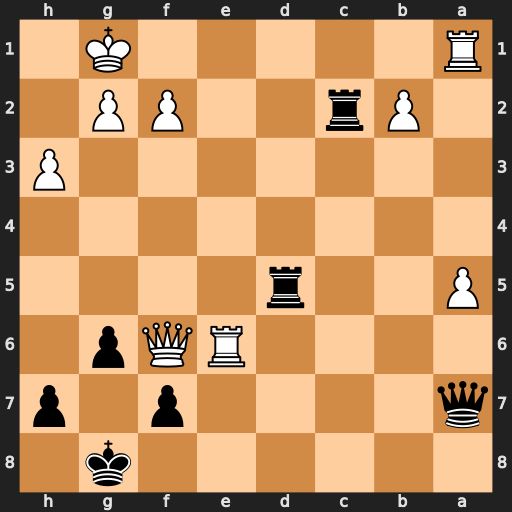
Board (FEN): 6k1/q4p1p/4RQp1/P2r4/8/7P/1Pr2PP1/R5K1
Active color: b
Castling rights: -
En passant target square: -
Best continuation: fxe6 Qxe6+ Qf7 Qxf7+ Kxf7